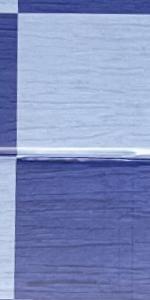
Label: Empty